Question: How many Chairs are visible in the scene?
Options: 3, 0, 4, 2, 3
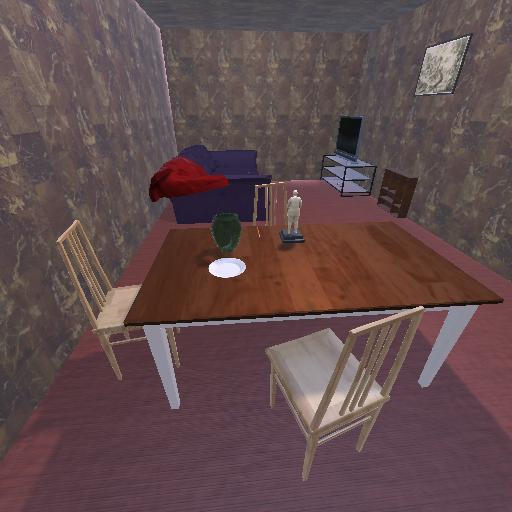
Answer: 3